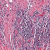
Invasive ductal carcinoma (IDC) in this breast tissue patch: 1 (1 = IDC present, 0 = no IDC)